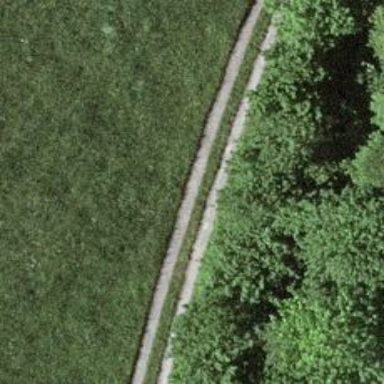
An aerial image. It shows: Unpaved service road.